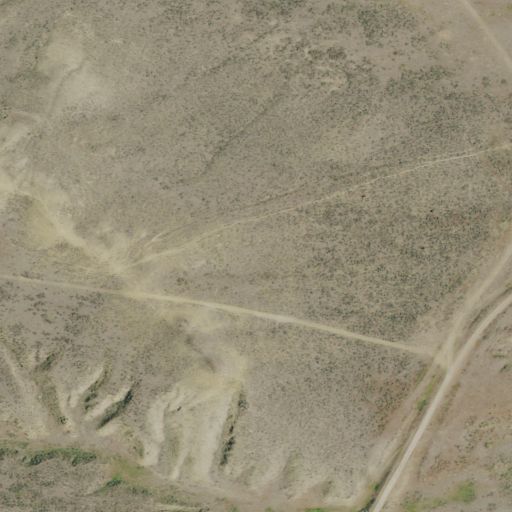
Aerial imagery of mountain in Montana named Hive Butte containing grassland, shrub, and open development